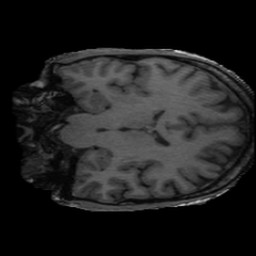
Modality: T1w
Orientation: coronal
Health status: ill
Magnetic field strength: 3 T